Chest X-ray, AP view. Patient: 71 years old, sex M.
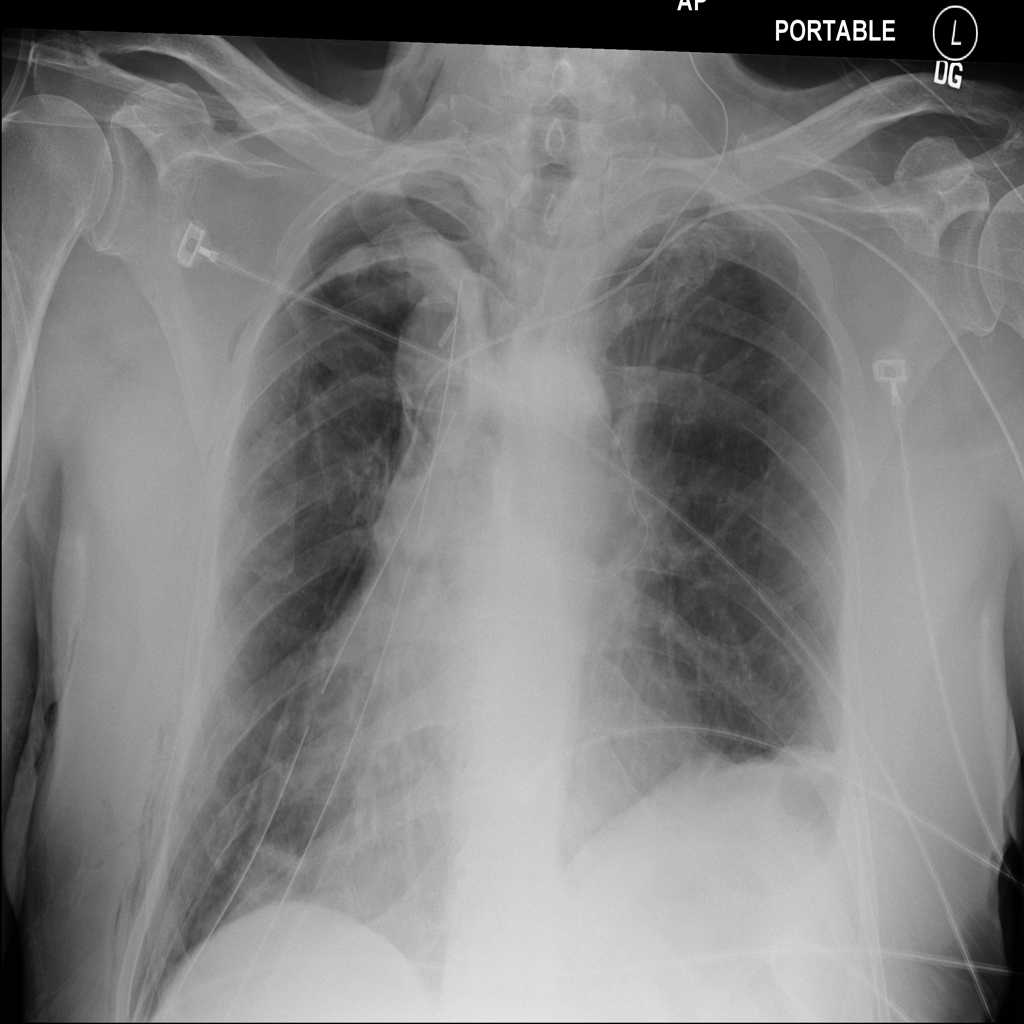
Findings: Emphysema, Mass, Pneumothorax